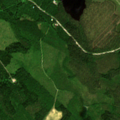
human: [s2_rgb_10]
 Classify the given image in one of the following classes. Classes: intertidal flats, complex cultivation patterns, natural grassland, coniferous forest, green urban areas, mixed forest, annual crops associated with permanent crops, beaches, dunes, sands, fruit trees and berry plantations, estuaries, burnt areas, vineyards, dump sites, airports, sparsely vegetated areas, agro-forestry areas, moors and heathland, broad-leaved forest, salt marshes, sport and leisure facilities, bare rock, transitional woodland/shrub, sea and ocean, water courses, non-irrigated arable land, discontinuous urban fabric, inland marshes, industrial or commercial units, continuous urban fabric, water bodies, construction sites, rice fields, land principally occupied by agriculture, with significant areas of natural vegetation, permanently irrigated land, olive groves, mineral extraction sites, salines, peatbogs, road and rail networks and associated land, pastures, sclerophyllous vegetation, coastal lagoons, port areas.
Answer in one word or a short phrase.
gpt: broad-leaved forest, coniferous forest, mixed forest, transitional woodland/shrub